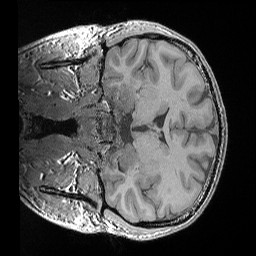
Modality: T1w
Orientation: coronal
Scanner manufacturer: siemens
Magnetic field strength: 3 T
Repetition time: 0.02 s
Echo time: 0.00492 s